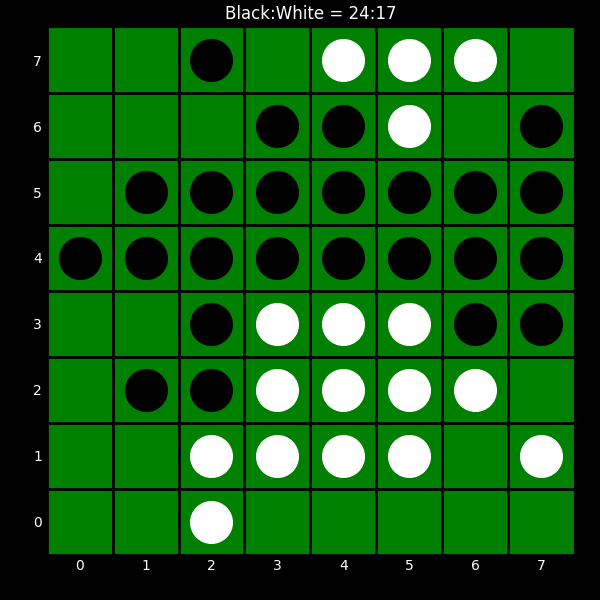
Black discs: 24
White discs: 17